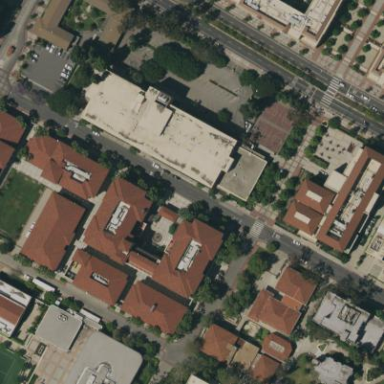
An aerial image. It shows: University building.